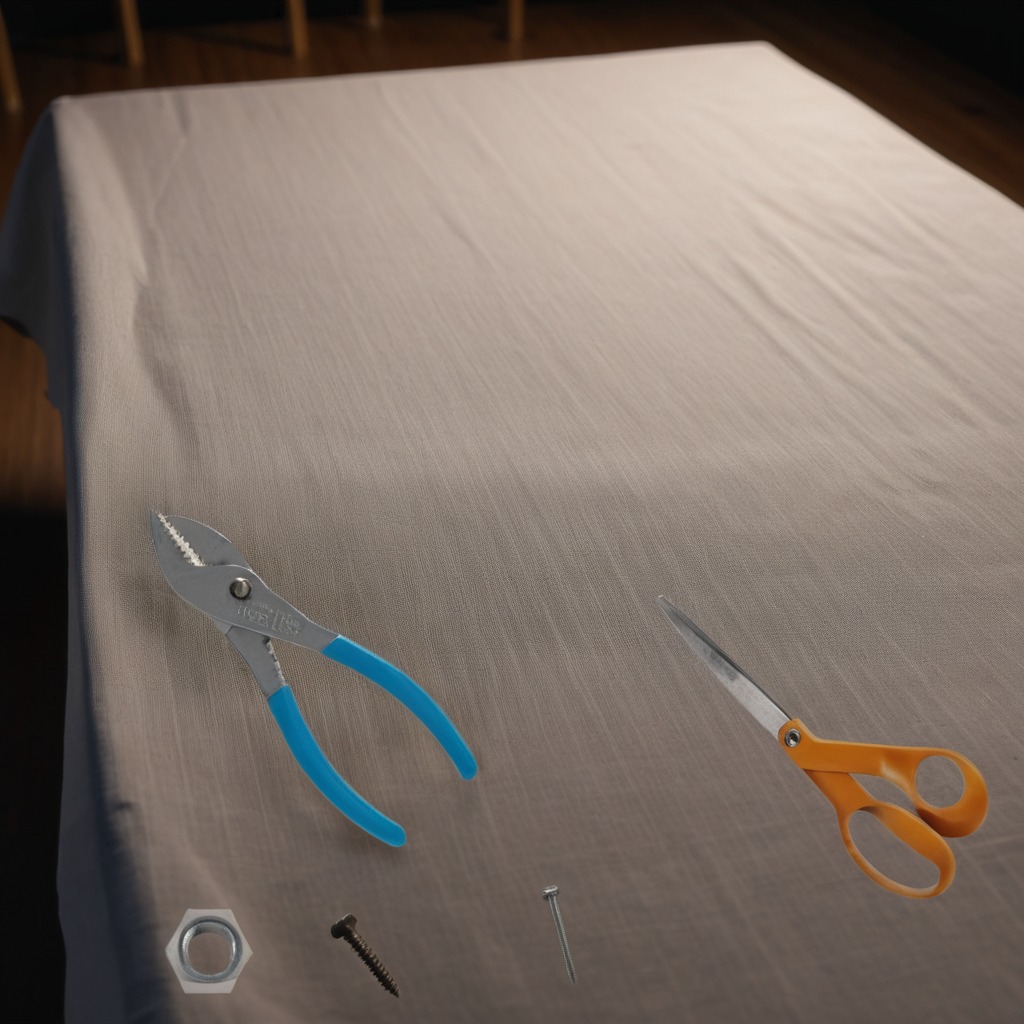
A metal machine screw, an iron nail, a pair of pliers, a metal nut, and a pair of scissors are lying on the wooden table.